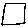
Label: square